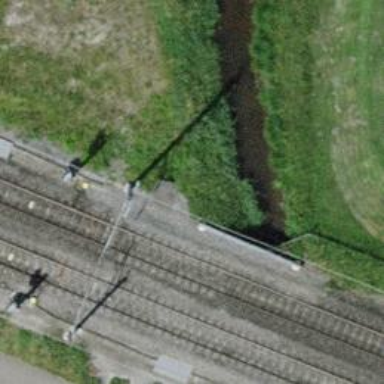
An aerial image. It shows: Tunnel through canal.